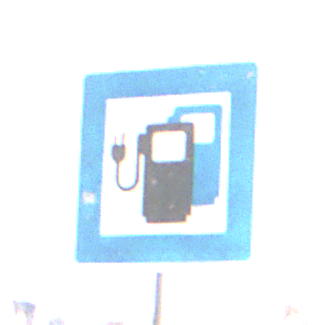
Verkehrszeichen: LadestationFuerElektrofahrzeuge
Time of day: SunriseSunset
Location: Outdoor (Suburban)
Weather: PartlyCloudy
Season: NotSpecified
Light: Natural